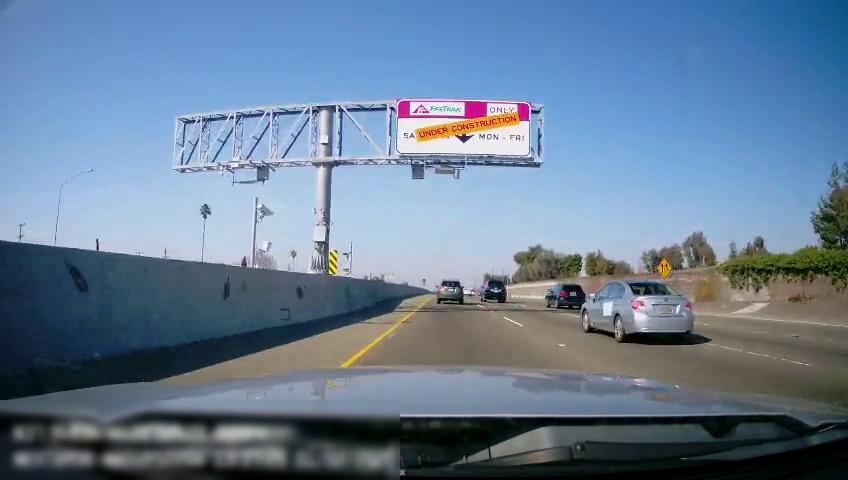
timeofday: Day
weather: Sunny
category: Drivable Space
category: Vehicles | SUV
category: Vehicles | SUV
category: Vehicles | Car
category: Vehicles | Truck
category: Vehicles | SUV
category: Lanes | Current Lane
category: Lanes | Current Lane
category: Lanes | Alternate Lane
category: Lanes | Alternate Lane
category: Traffic | Signs
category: Traffic | Signs